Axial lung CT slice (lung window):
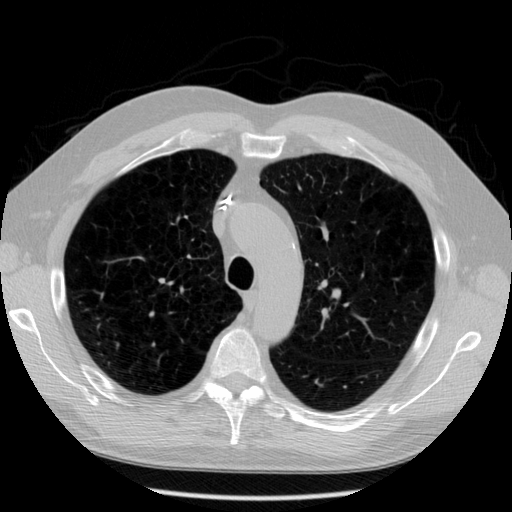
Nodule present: no